Question: I'm in search of a SUMPRODUCT formula, or a similar sort of formula which does the same thing. It should do the following:
1. On worksheet A it needs to ignore incorrect zipcodes, meaning zipcodes which do not consist of 4 numbers and 2 letters need to be ignored. It also needs to take into account that there sometimes are superfluous spaces behind the zipcode. And sometimes there is a space between the numbers and letters, sometimes there isn't. Just the 4 numbers and 2 letters need to be compared.
2. The correct zipcodes on worksheet A need to be compared with the zipcodes on worksheet B. If they match, then all the values behind the zip code need to be summed up. If there is another record starting with the same zipcode then these need to be added up as well.
3. Neither of the worksheets should need to be changed, since the data is generated frequently. The formula should be able to work on a third, separate worksheet. And it should work in Excel 2003.
EDIT: Added point 3.
I'll add an image to visualize what I mean. Hopefully someone can help me!

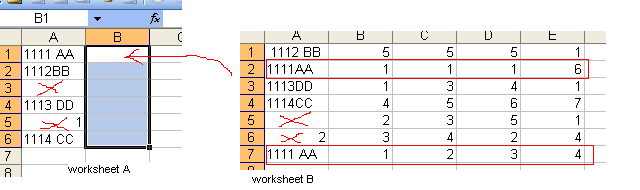
Answer: With some helper columns, you could use something like this (open in new tab for larger version):

The formulae:
In B2 to remove spaces and hence get a 'clean' ZIP and check the length:
'''
=IF(LEN(SUBSTITUTE(A2," ",""))=6,SUBSTITUTE(A2," ",""),"")
'''
In C2, to get the sum:
'''
=IFERROR(IF(AND(ISNUMBER(LEFT(B2,4)*1),CODE(MID(LOWER(B2),5,1))>=97,CODE(MID(LOWER(B2),5,1))<=122,CODE(RIGHT(LOWER(B2)))>=97,CODE(RIGHT(LOWER(B2)))<=122),SUMPRODUCT($H$2:$K$8*($G$2:$G$8=B2)),""),"")
'''
In G2, I used the same one as in B2:
'''
=IF(LEN(SUBSTITUTE(F2," ",""))=6,SUBSTITUTE(F2," ",""),"")
'''
---
Without the helper, the formula becomes much longer because of repeating parts:
'''
=IFERROR(IF(AND(LEN(SUBSTITUTE(A2," ",""))=6,ISNUMBER(LEFT(SUBSTITUTE(A2," ",""),4)*1),CODE(MID(LOWER(SUBSTITUTE(A2," ","")),5,1))>=97,CODE(MID(LOWER(SUBSTITUTE(A2," ","")),5,1))<=122,CODE(RIGHT(LOWER(SUBSTITUTE(A2," ",""))))>=97,CODE(RIGHT(LOWER(SUBSTITUTE(A2," ",""))))<=122),SUMPRODUCT($H$2:$K$8*(SUBSTITUTE($F$2:$F$8," ","")=SUBSTITUTE(A2," ",""))),""),"")
'''
Or
'''
=IFERROR(
IF(
AND(
LEN(SUBSTITUTE(A2," ",""))=6, ' Check length
ISNUMBER(LEFT(SUBSTITUTE(A2," ",""),4)*1), ' Check numbers
CODE(MID(LOWER(SUBSTITUTE(A2," ","")),5,1))>=97, ' Check if letter
CODE(MID(LOWER(SUBSTITUTE(A2," ","")),5,1))<=122, ' Check if letter
CODE(RIGHT(LOWER(SUBSTITUTE(A2," ",""))))>=97, ' Check if letter
CODE(RIGHT(LOWER(SUBSTITUTE(A2," ",""))))<=122 ' Check if letter
),
SUMPRODUCT(
$H$2:$K$8*
(SUBSTITUTE($F$2:$F$8," ","")=SUBSTITUTE(A2," ",""))),
""
),
""
)
'''
---
Oops, forgot that 'IFERROR' was not in 2003. The only reason why I used it was that 'MID' would return an empty string and 'CODE' would subsequently give an error. You can use the below instead which makes sure the string is 6 chars first:
'''
=IF(LEN(SUBSTITUTE(A2," ",""))=6,IF(AND(ISNUMBER(LEFT(SUBSTITUTE(A2," ",""),4)*1),CODE(MID(LOWER(SUBSTITUTE(A2," ","")),5,1))>=97,CODE(MID(LOWER(SUBSTITUTE(A2," ","")),5,1))<=122,CODE(RIGHT(LOWER(SUBSTITUTE(A2," ",""))))>=97,CODE(RIGHT(LOWER(SUBSTITUTE(A2," ",""))))<=122),SUMPRODUCT($H$2:$K$8*(SUBSTITUTE($F$2:$F$8," ","")=SUBSTITUTE(A2," ",""))),""),"")
'''